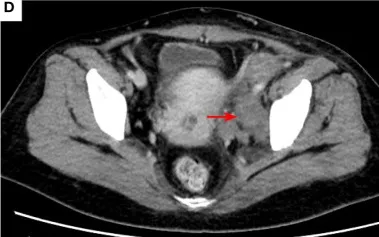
The acetabulum was not scanned. The efficacy was SD. SD, stable disease.
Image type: radiology (ct)